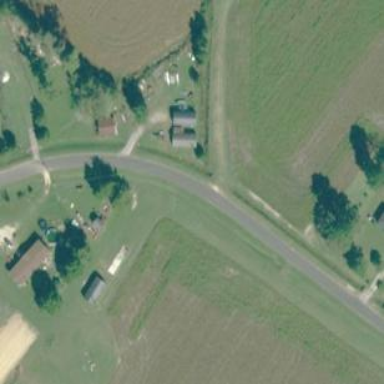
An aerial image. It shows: Residential road.